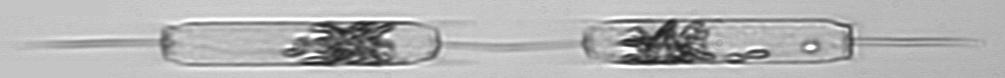
Label: Ditylum_brightwellii